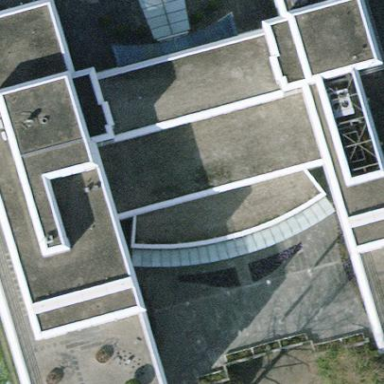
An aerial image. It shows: Commercial building.